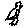
Label: bird